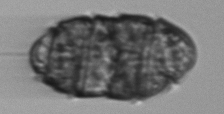
Label: Margalefidinium